Field crop: maize
Growth stage: 2
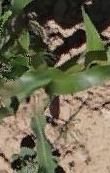
Species: maize